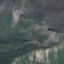
Label: HerbaceousVegetation